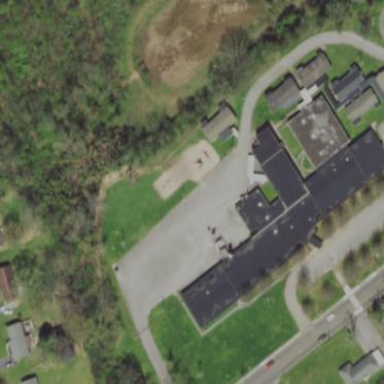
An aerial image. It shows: School building.